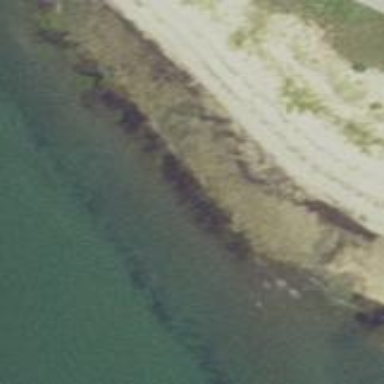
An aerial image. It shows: Natural rock reef.